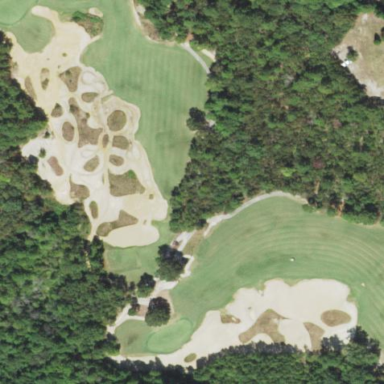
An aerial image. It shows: Golf bunker.